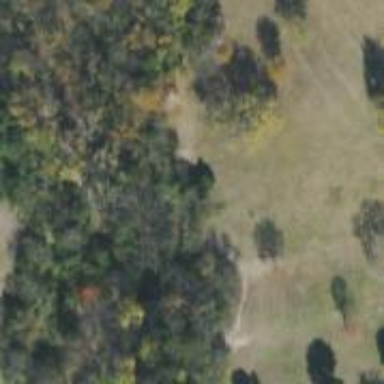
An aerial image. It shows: Disc golf tee.